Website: walmart
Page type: billing-address
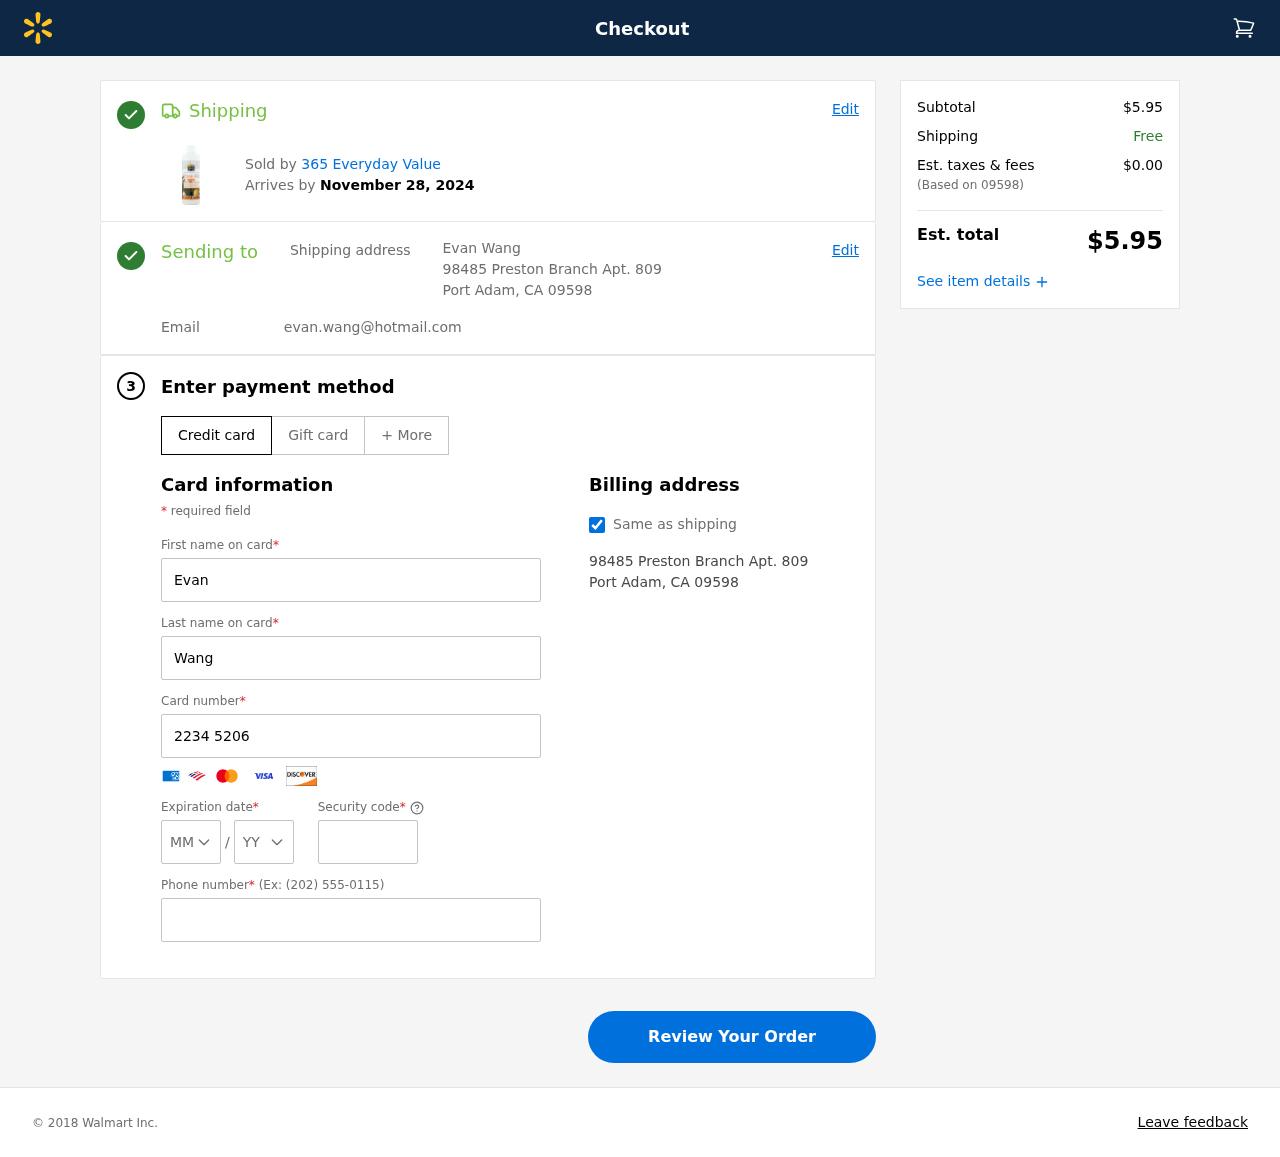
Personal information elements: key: PII_CARD_CVV
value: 244
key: PII_CARD_EXPIRY_MONTH
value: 05
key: PII_CARD_EXPIRY_YEAR
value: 27
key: PII_CARD_NUMBER
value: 2234 5206 8944 3811
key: PII_CITY_STATE_ZIP
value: Port Adam, CA 09598
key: PII_EMAIL
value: evan.wang@hotmail.com
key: PII_FIRSTNAME
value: Evan
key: PII_FULLNAME
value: Evan Wang
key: PII_LASTNAME
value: Wang
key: PII_PHONE
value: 6195301877
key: PII_POSTCODE
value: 09598
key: PII_STREET
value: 98485 Preston Branch Apt. 809
Product elements: key: PRODUCT1_BRAND
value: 365 Everyday Value
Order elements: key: ORDER_DELIVERY_DATE
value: November 28, 2024
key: ORDER_SUBTOTAL
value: $5.95
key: ORDER_TAX
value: $0.00
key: ORDER_TOTAL
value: $5.95